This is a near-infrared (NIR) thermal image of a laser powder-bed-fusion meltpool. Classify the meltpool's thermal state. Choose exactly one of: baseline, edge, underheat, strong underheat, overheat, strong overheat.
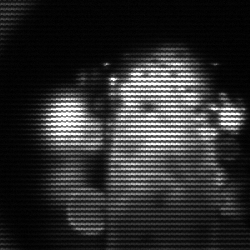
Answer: strong underheat